Question: This seems so dumb, but I checked all the boxes that I have found as "solutions" to similar problems but nothing is quite working. I have a UITextView box that I want to be scrollable, and my settings are below. Anyone know why it isn't letting me scroll?

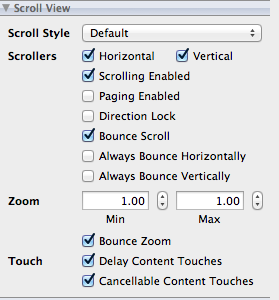
Answer: Please also make sure that User Interaction Enabled is checked in .xib file